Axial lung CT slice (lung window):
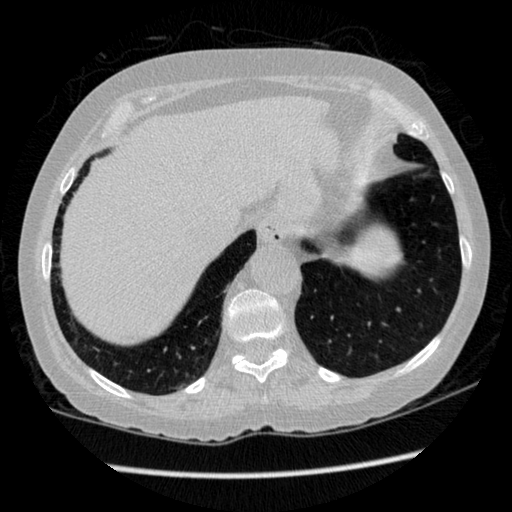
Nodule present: no